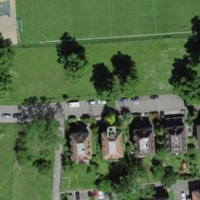
EUNIS habitat code: 55
Species observed at this site:
Vicia sepium
Veronica chamaedrys
Corvus corone
Convolvulus arvensis
Cyanistes caeruleus
Streptopelia decaocto
Passer domesticus
Leucanthemum vulgare
Buteo buteo
Turdus merula
Muscicapa striata
Columba palumbus
Poecile palustris
Tachymarptis melba
Knautia arvensis
Dendrocoptes medius
Bombus humilis
Parus major
Erithacus rubecula
Milvus migrans
Milvus milvus
Pica pica
Halictus scabiosae
Certhia familiaris
Sitta europaea
Columba livia
Garrulus glandarius
Phoenicurus ochruros
Falco tinnunculus
Picus viridis